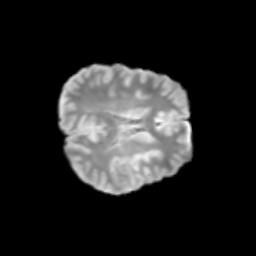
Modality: T2w
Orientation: axial
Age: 12
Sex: female
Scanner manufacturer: siemens
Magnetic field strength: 3 T
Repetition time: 3.8 s
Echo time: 0.07 s